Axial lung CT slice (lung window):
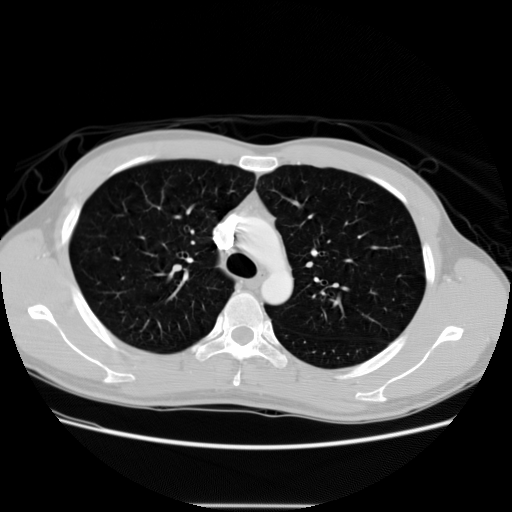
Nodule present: no